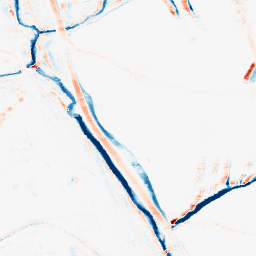
Category: morphological
Decomposition family: morphological_rect
Decomposition parameters: operation: average
width: 10
height: 5
Upsampling method: quadratic
Upsampling parameters: scale: 4
Upsampling scale: 4